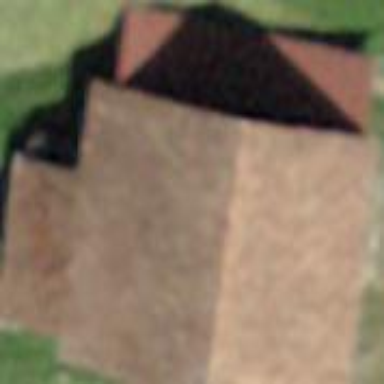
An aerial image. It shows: Rural barn.